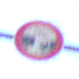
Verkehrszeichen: VerbotUnterschreitenMindestabstand
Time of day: MorningAfternoon
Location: Outdoor (Nature)
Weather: Clear
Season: Winter
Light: Natural